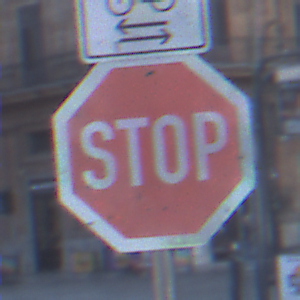
Verkehrszeichen: Stop
Zusatzzeichen oben: RichtungsangabeDurchPfeile9
Umgebung: Outdoor, Urban
Tageszeit: SunriseSunset
Wetter: PartlyCloudy
Licht: Natural
Jahreszeit: NotSpecified
Kontrast: LowContrast